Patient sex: M
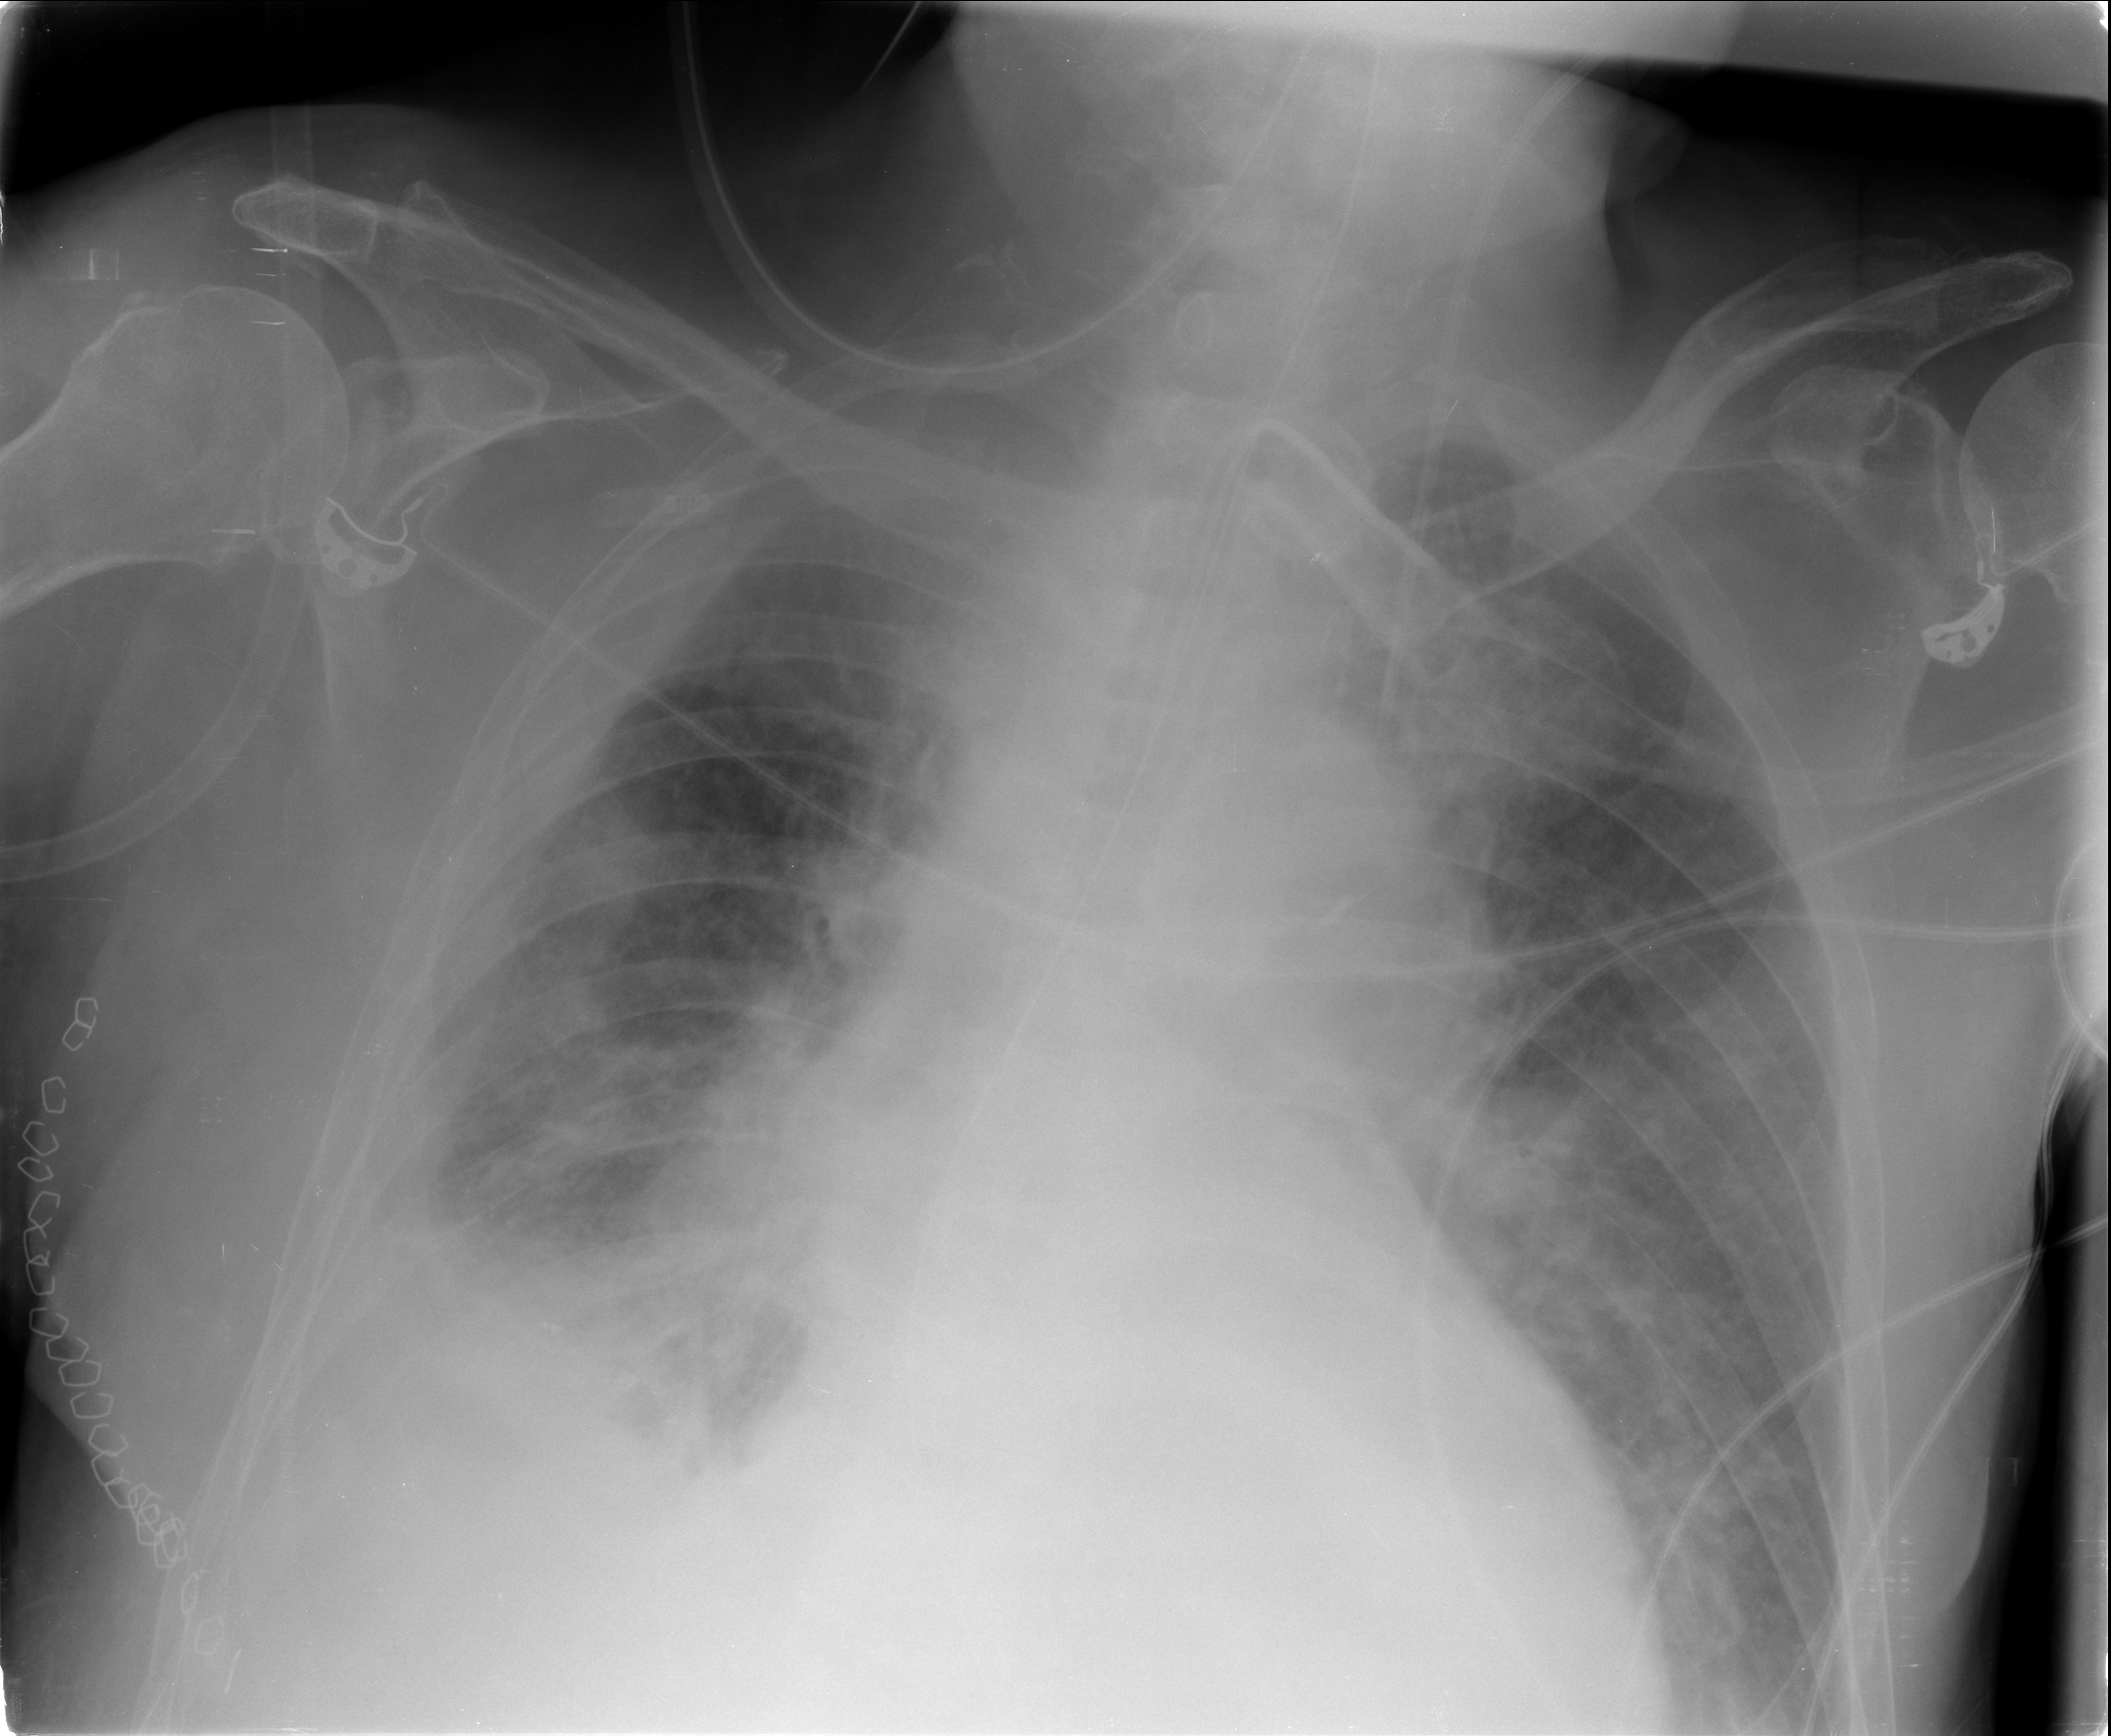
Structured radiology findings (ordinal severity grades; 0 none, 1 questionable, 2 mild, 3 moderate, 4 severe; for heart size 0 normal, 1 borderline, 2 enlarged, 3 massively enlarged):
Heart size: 2
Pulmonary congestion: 1
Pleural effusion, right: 2
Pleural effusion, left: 2
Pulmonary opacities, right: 2
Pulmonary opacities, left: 1
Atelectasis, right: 3
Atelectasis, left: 2